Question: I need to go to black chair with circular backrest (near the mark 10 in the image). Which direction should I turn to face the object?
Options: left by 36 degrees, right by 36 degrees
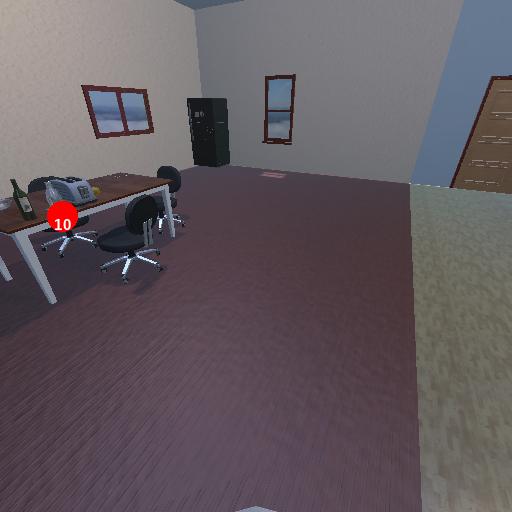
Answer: left by 36 degrees